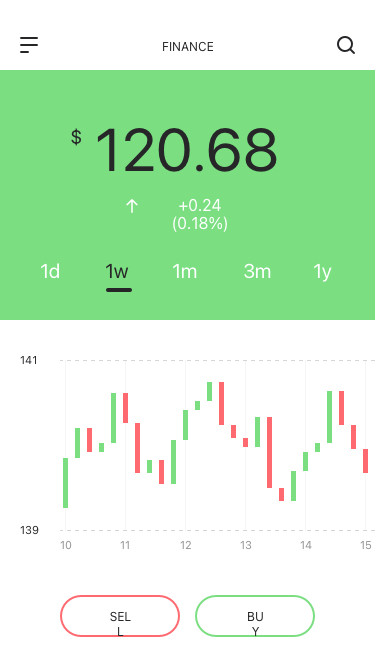
Text in this UI design:
1d
1w
1m
3m
1y
120.68
$
+0.24 (0.18%)
141
139
10
11
12
13
14
15
sell
buy